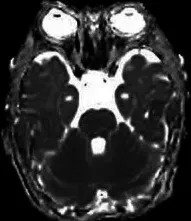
Cranial MRI at the level of the dorsal pons. A dADC.
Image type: radiology (mri)